Field crop: tomato
Growth stage: 1
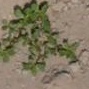
Species: portulaca